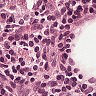
Metastatic tissue present: no